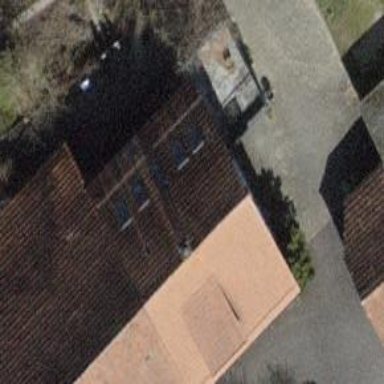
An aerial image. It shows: Building with tiled roof.